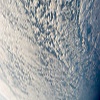
Label: cloud